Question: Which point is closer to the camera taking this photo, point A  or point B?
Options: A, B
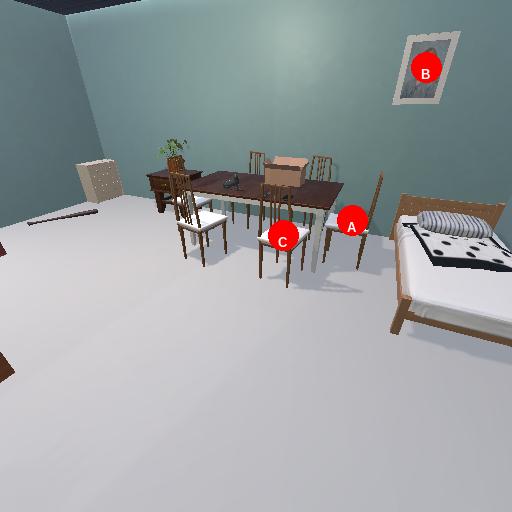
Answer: A